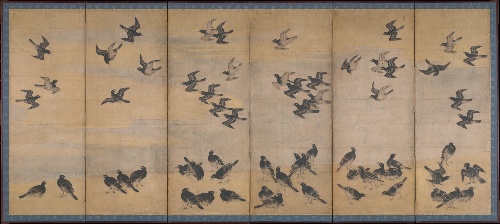
Title: 叭々鳥図屏風|Mynah Birds
Artist: Unidentified artist
Date: early 17th century
Object type: Screens
Classification: Paintings
Medium: Pair of six-panel folding screens; ink, color, and gold on paper
Culture: Japan
Period: Momoyama (1573–1615) or Edo (1615–1868) period
Dimensions: Image (each): 61 in. × 11 ft. 10 1/8 in. (155 × 361 cm)
Department: Asian Art
Credit line: Purchase, Miriam and Ira D. Wallach Foundation and Anonymous Gifts, 2013
Accession year: 2013
Repository: Metropolitan Museum of Art, New York, NY
Tags: Birds